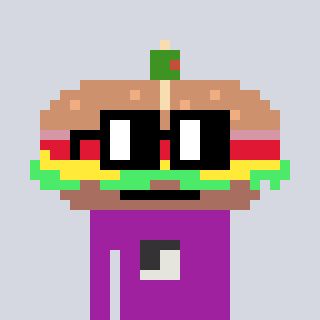
a pixel art character with square black glasses, a sandwich-shaped head and a magenta-colored body on a cool background